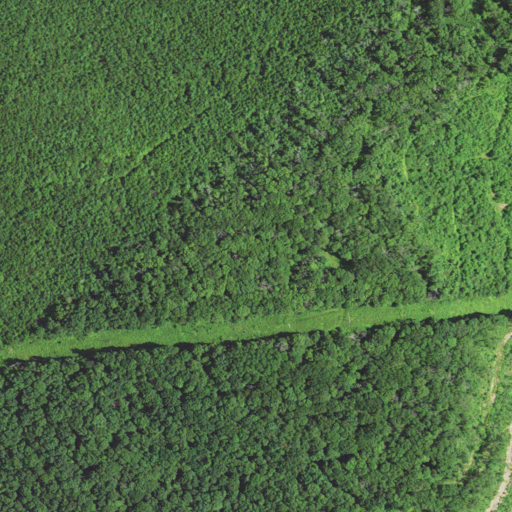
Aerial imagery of mountain in West Virginia named Rich Knob containing deciduous forest and mixed forest